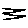
Label: zigzag